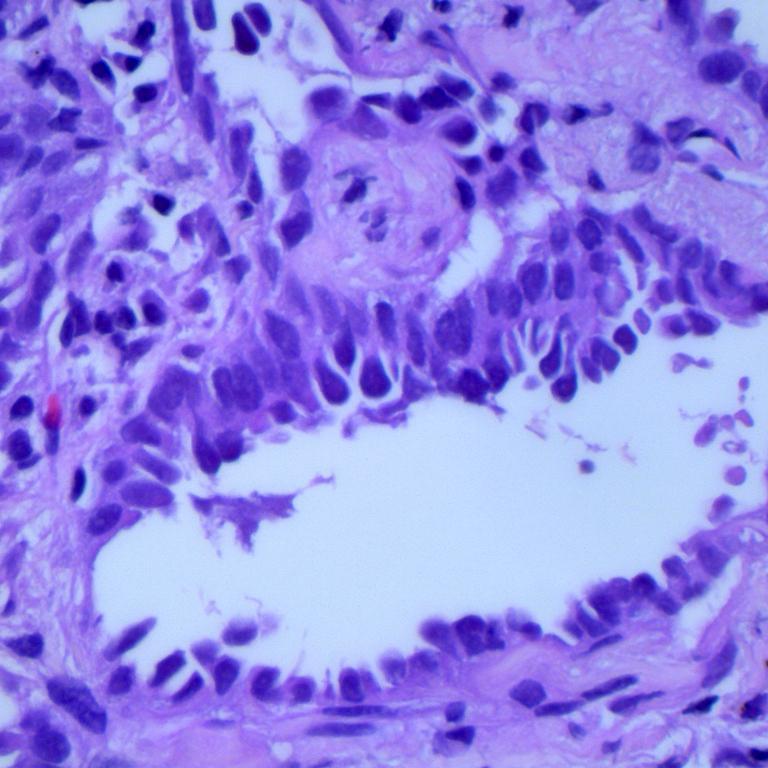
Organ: lung
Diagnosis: adenocarcinomas